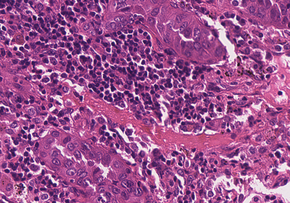
Tumor epithelial tissue: yes
Tumor-associated stroma tissue: yes
Normal tissue: no